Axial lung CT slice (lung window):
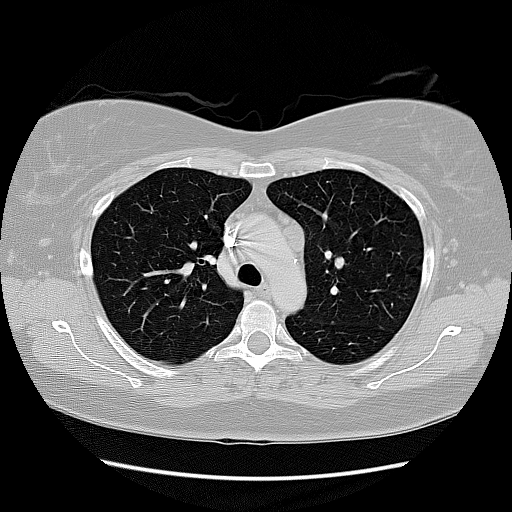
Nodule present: no